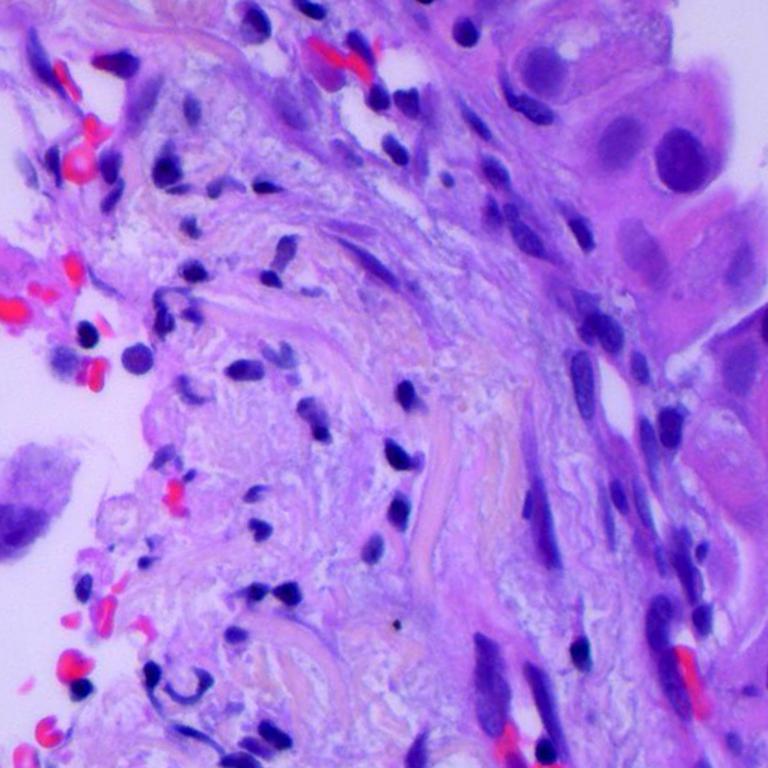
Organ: lung
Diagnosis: adenocarcinomas